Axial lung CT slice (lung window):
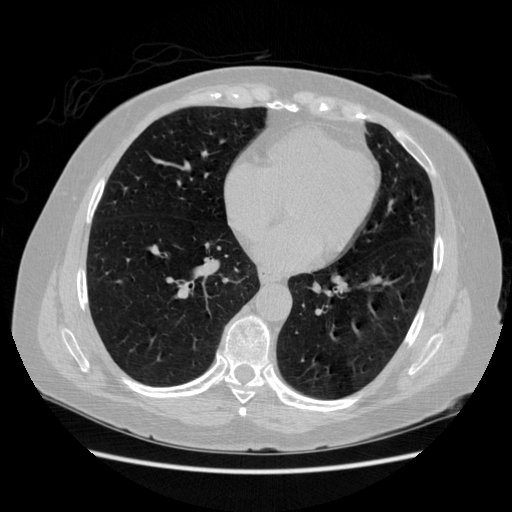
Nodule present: no